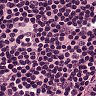
Metastatic tissue present: no